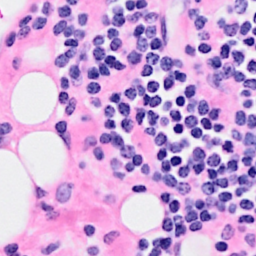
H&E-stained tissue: Breast